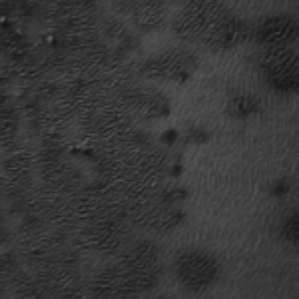
Label: frost